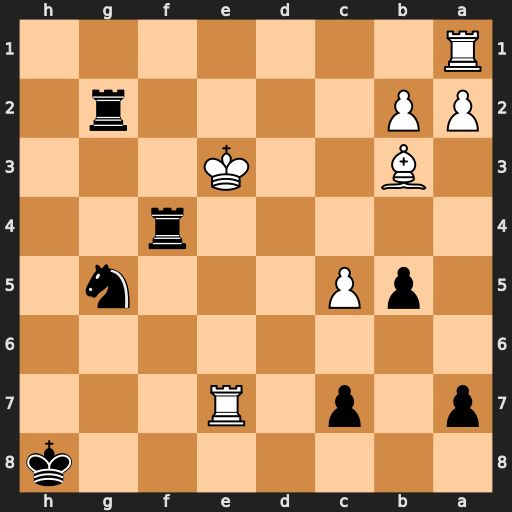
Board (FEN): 7k/p1p1R3/8/1pP3n1/5r2/1B2K3/PP4r1/R7
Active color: b
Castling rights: -
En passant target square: -
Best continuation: Rf3+ Kd4 Rd2+